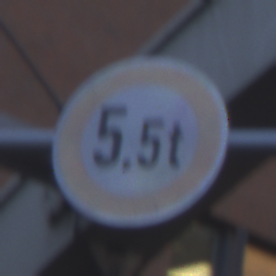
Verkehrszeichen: TatsaechlicheMasse
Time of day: SunriseSunset
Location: Outdoor (Urban)
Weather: Clear
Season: NotSpecified
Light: Natural